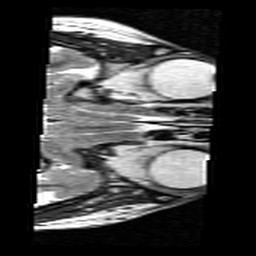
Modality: T2w
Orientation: axial
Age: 37
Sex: female
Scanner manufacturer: siemens
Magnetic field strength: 3 T
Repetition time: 7 s
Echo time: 0.085 s